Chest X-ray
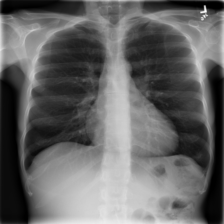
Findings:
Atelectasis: negative
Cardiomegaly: negative
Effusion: negative
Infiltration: negative
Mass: negative
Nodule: negative
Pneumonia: negative
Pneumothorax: negative
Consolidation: negative
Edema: negative
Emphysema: negative
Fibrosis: negative
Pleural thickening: negative
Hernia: negative